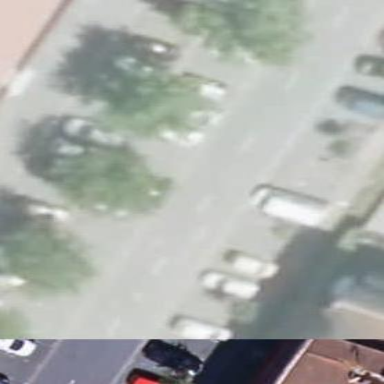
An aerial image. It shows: Parking area with surface.